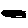
Label: hexagon